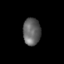
Tissue: skin
Cell type: Epithelial cells
Senescence score: 0.2501
Nuclear area (px): 472
Mean DAPI intensity: 98.275